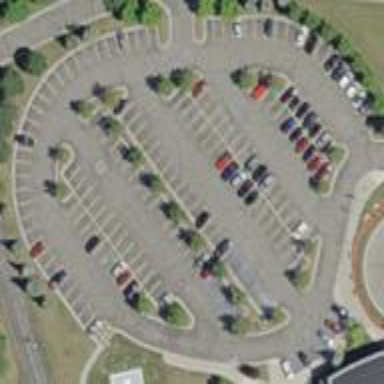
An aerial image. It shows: Parking area.